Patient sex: F
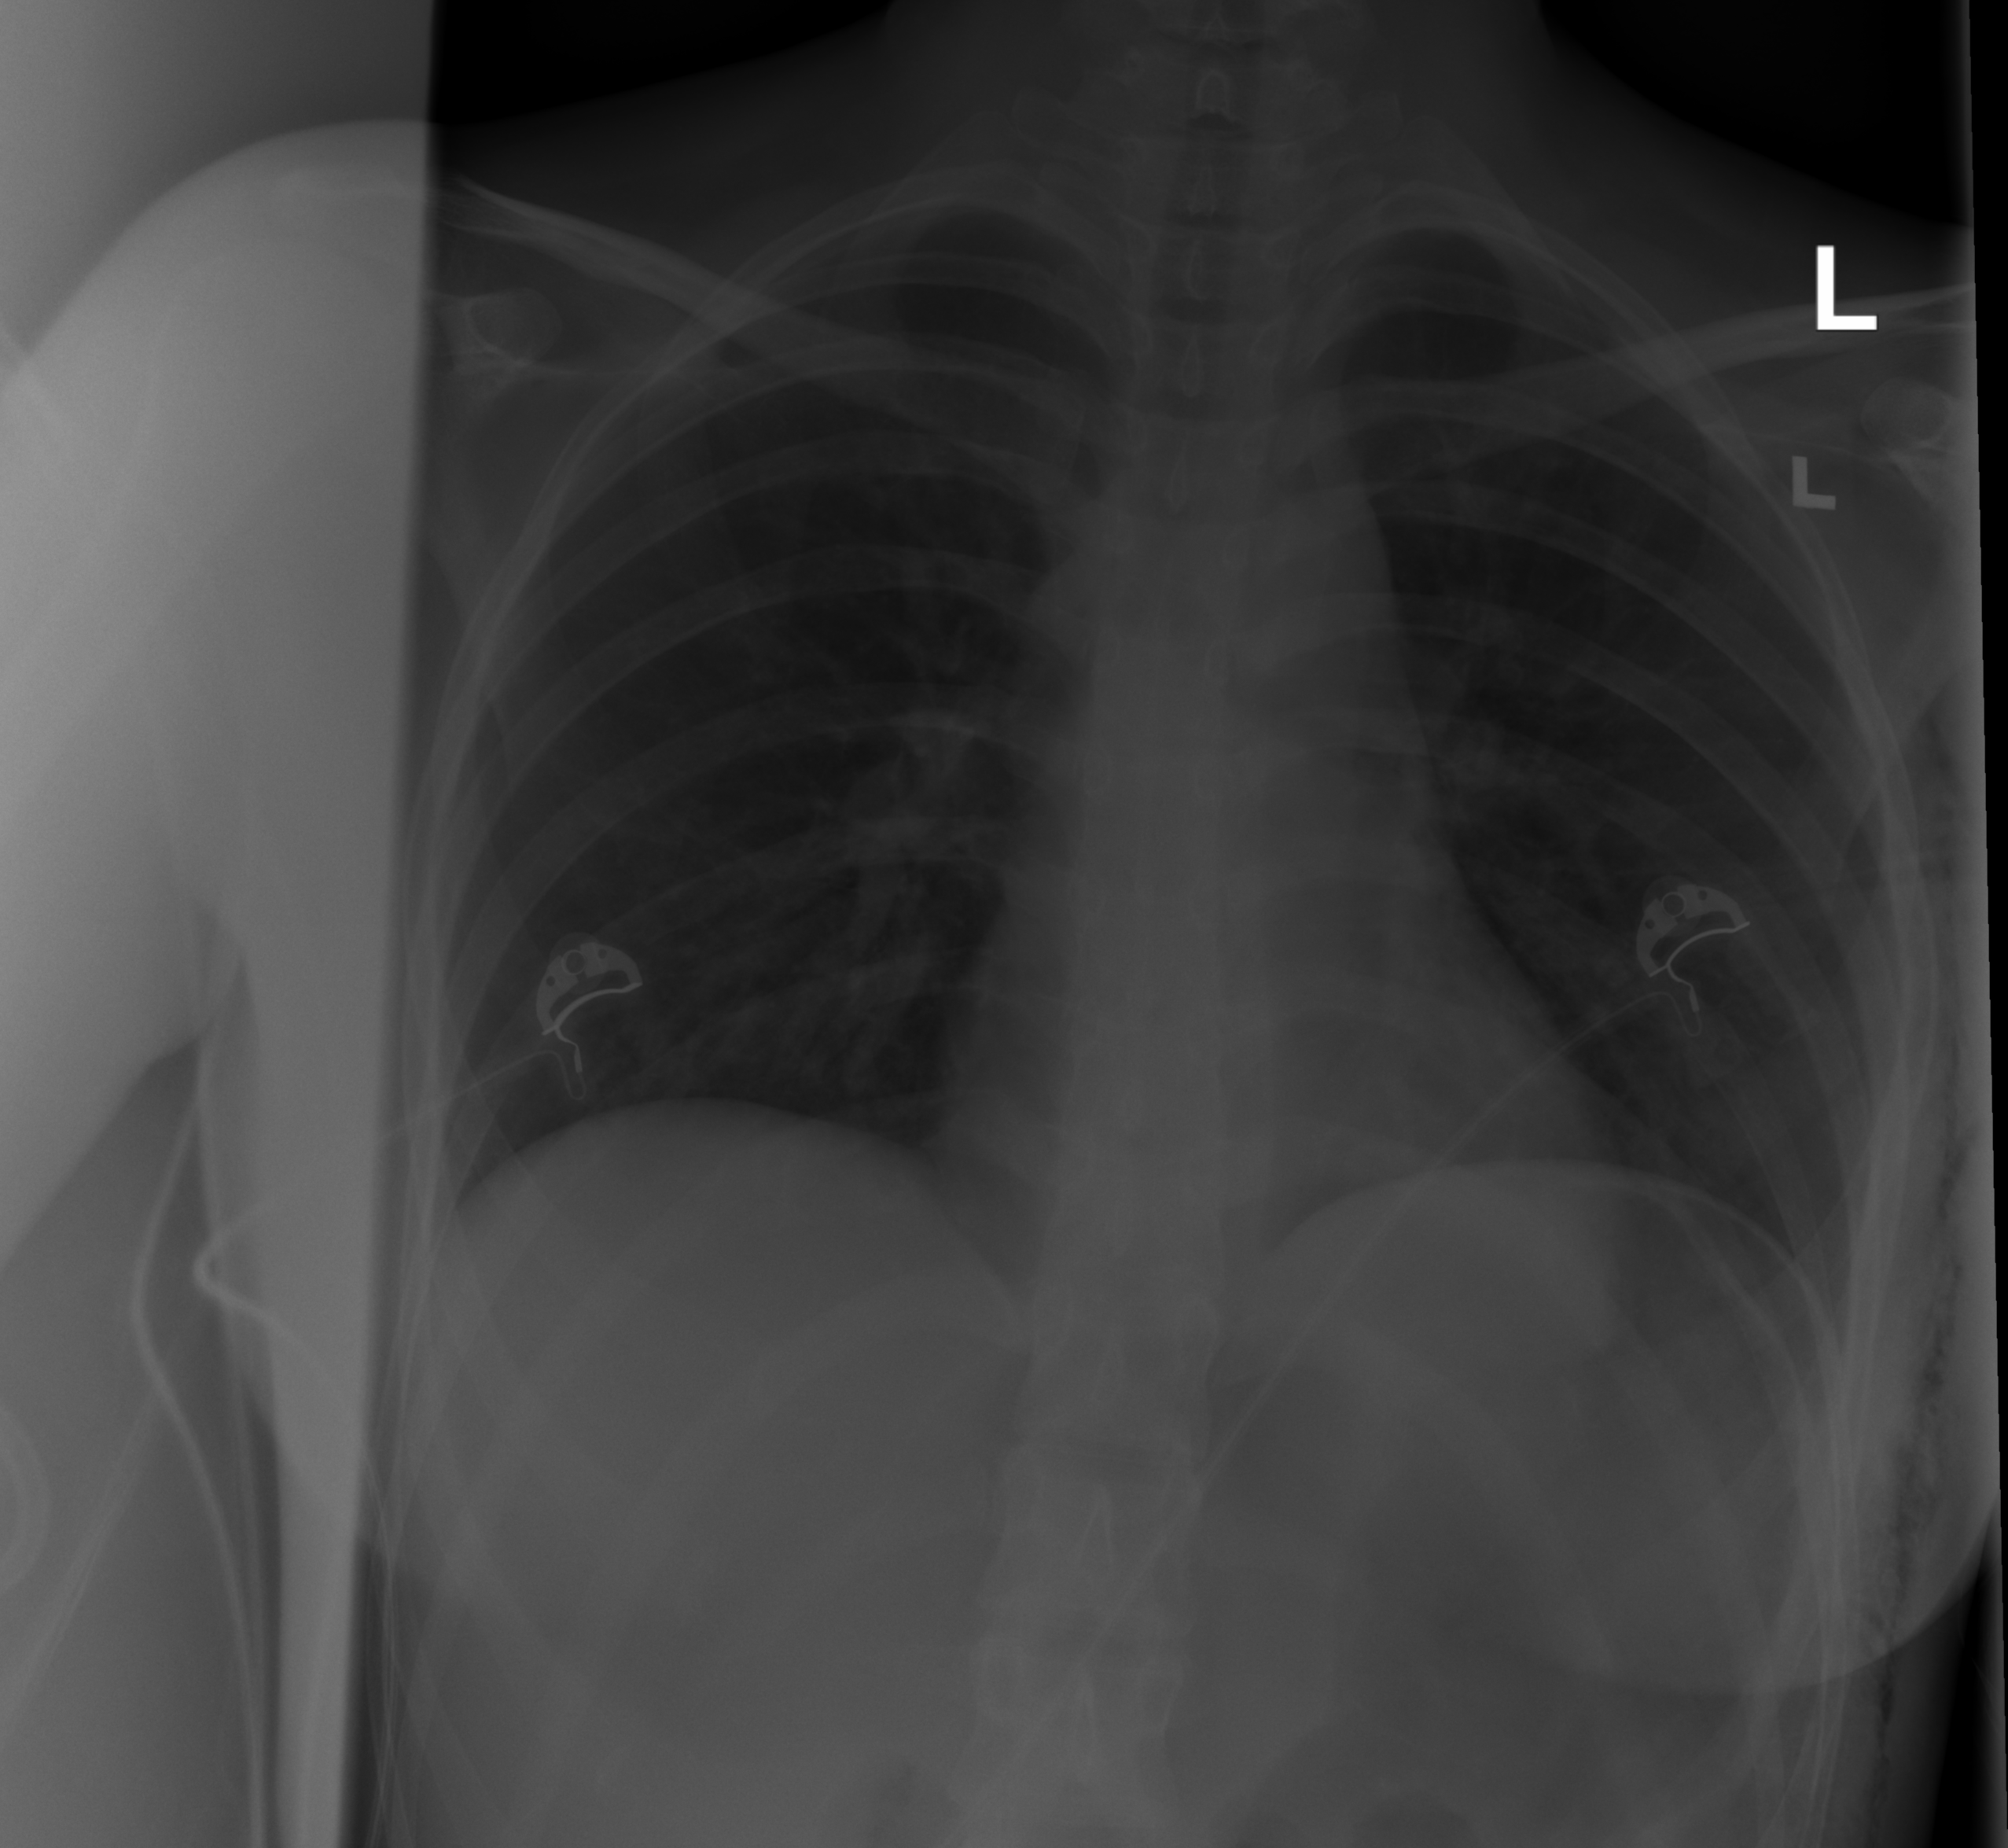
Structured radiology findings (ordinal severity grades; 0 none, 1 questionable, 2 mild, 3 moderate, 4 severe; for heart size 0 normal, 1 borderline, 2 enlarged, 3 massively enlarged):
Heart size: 0
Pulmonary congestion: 0
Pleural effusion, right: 0
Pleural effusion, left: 0
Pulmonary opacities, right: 0
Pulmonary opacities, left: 0
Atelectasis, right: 0
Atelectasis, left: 2